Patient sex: M
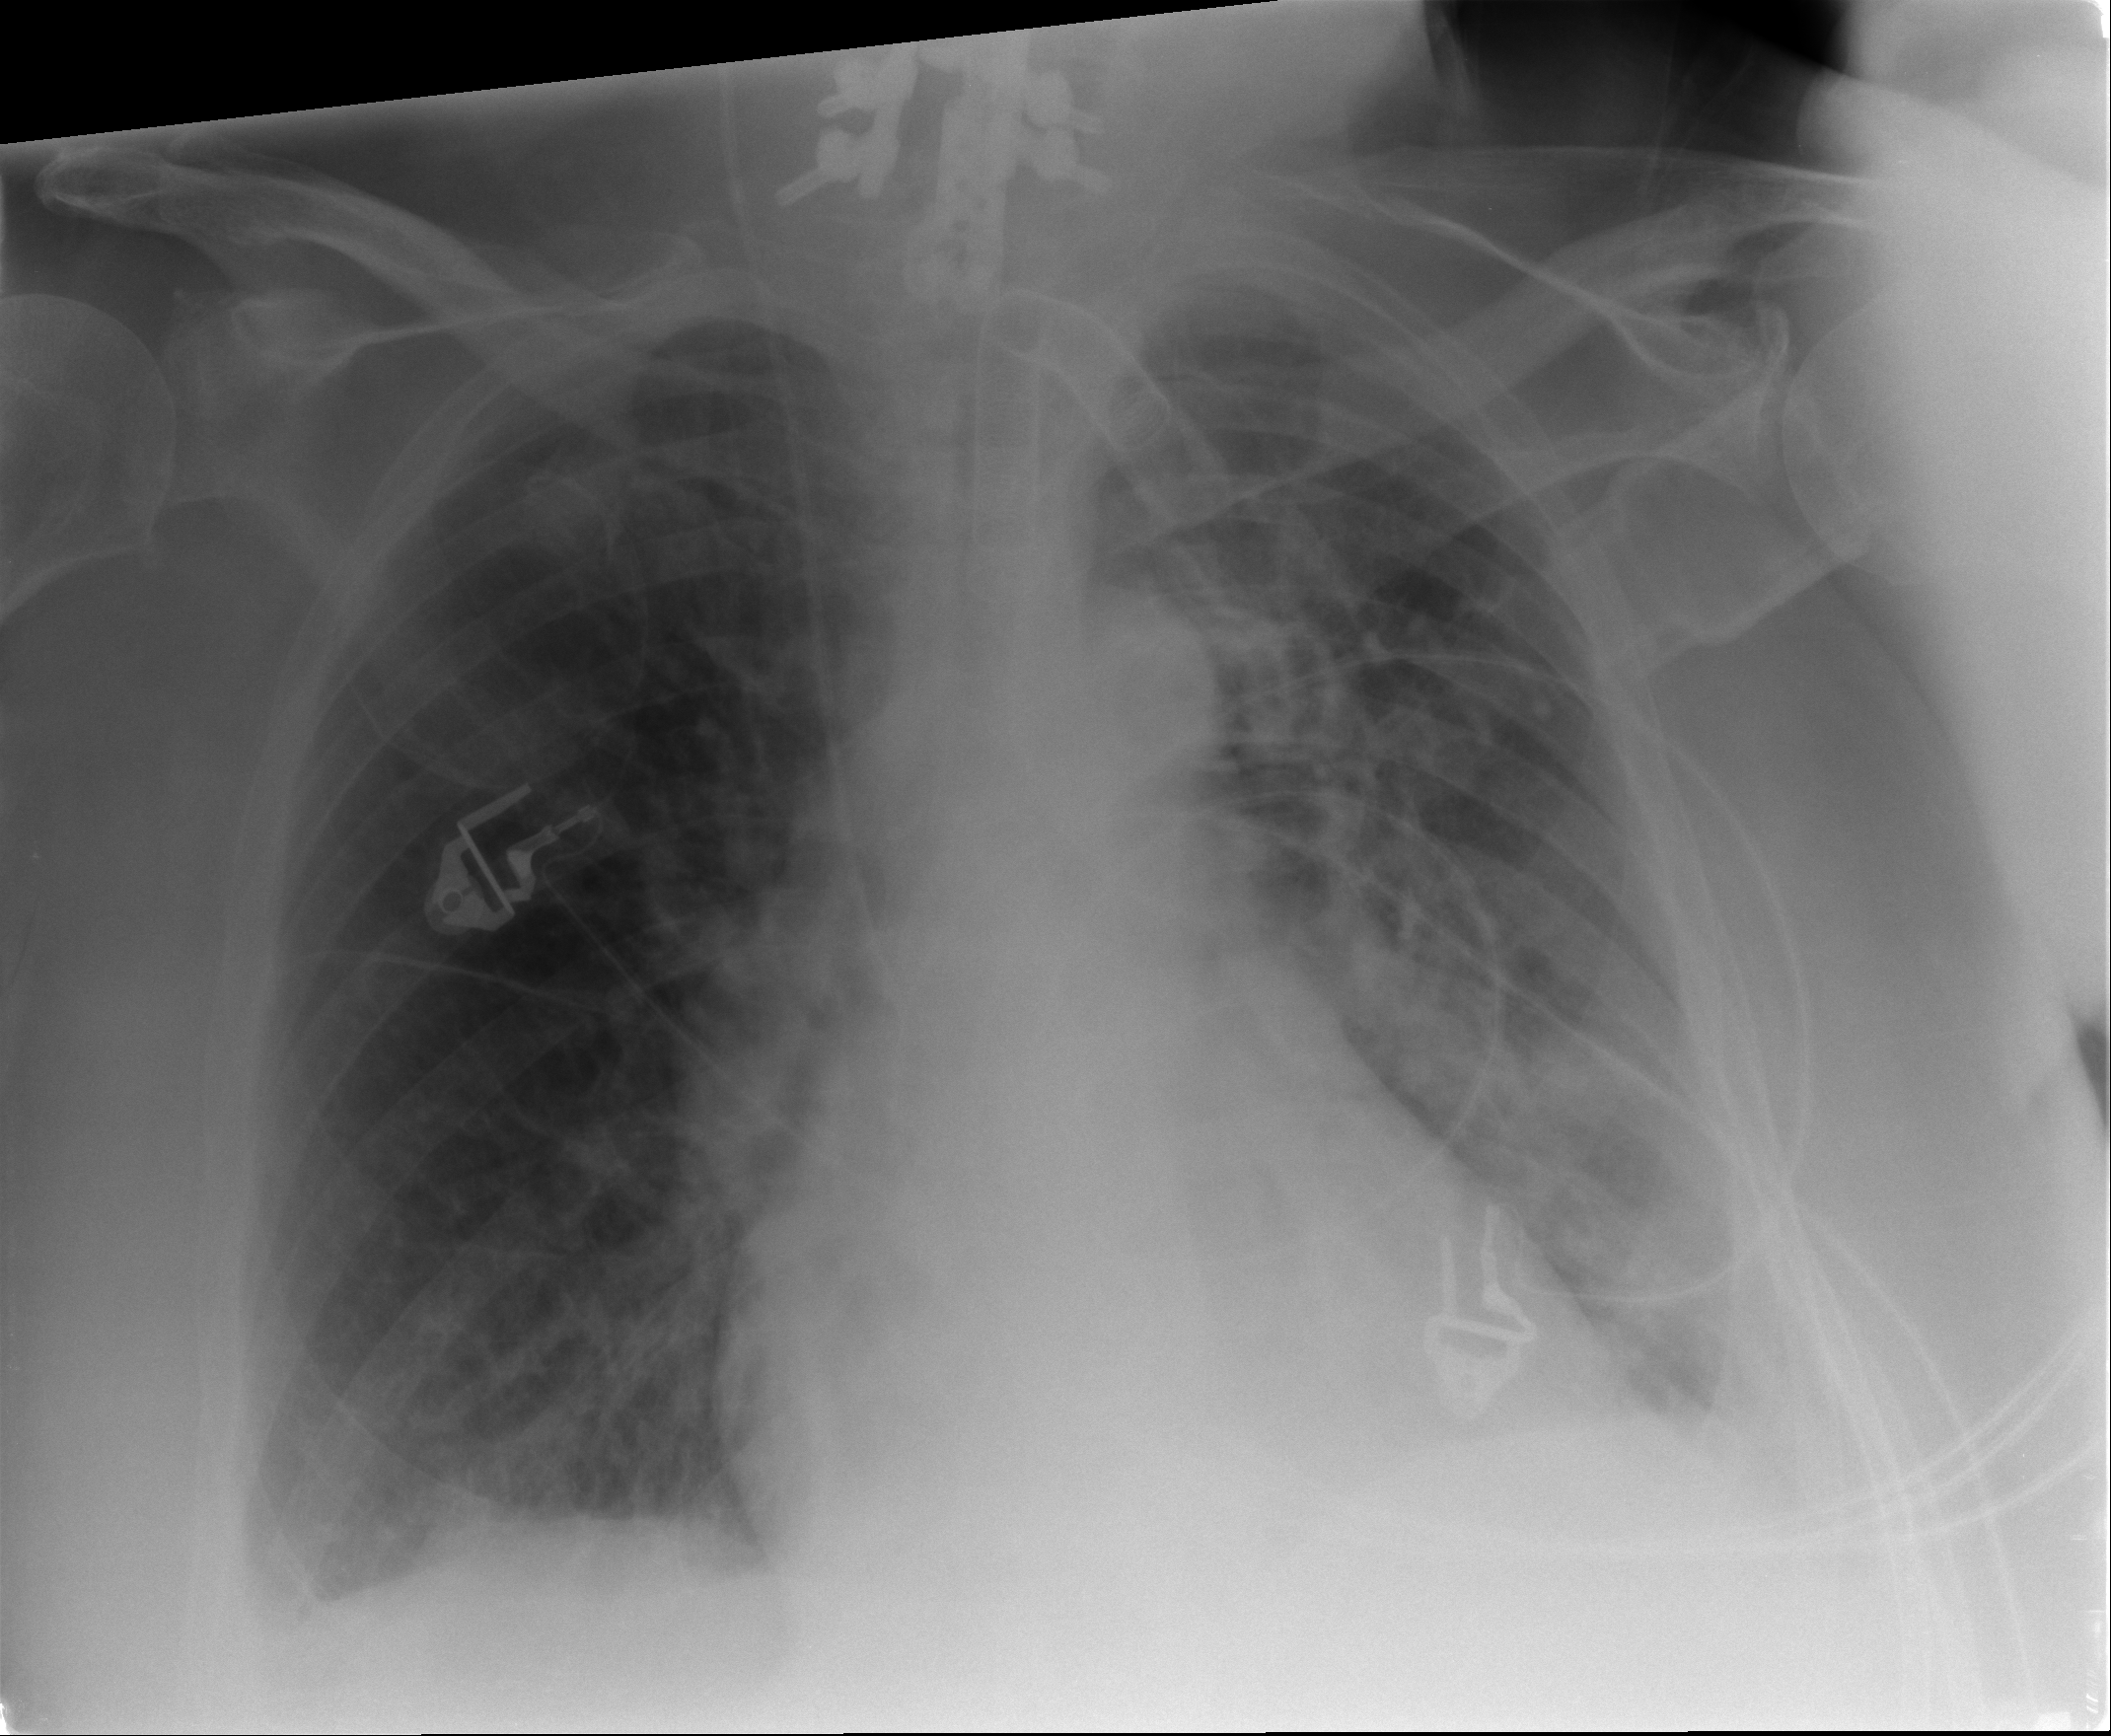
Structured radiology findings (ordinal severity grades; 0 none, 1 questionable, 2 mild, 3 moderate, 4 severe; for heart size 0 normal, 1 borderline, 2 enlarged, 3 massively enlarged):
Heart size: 2
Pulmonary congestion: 0
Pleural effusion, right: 1
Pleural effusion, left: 2
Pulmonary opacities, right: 0
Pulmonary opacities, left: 3
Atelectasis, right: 2
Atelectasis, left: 2